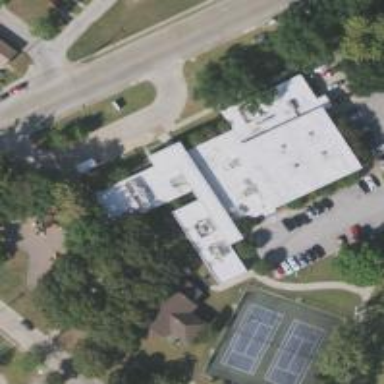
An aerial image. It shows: Public building used as community center.